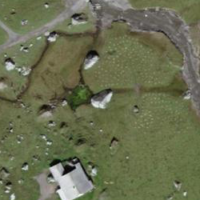
EUNIS habitat code: 23
Species observed at this site:
Caltha palustris
Gentianella campestris
Parnassia palustris
Gentiana bavarica
Bistorta vivipara
Astragalus alpinus
Crepis aurea